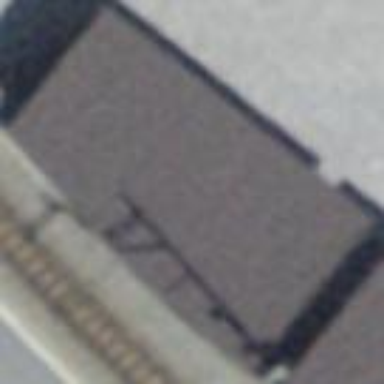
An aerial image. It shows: View of roof of building.